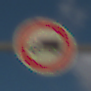
Verkehrszeichen: VerbotFuerKraftfahrzeugeUeberDreiKommaFuenfTonnen
Umgebung: Outdoor, Nature
Tageszeit: Midday
Wetter: PartlyCloudy
Licht: Natural
Jahreszeit: NotSpecified
Kontrast: HighContrast